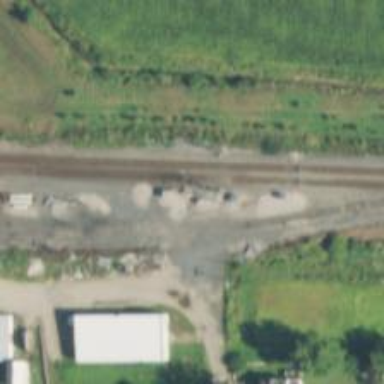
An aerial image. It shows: Railroad crossover.